Interaction volume radius: 5 \u00c5
Interaction volume height: 20 \u00c5
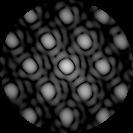
Disorder parameter: 0.1201